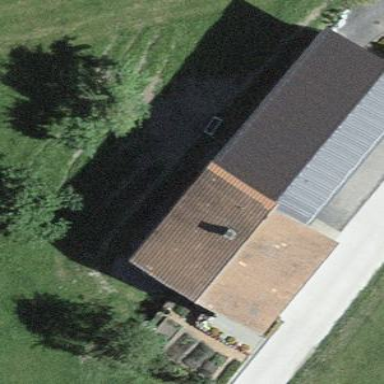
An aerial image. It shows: Simple and straightforward house.